Interaction volume radius: 5 \u00c5
Interaction volume height: 20 \u00c5
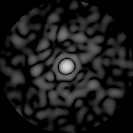
Disorder parameter: 0.7728